Field crop: maize
Growth stage: 2
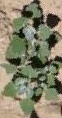
Species: chenopodium